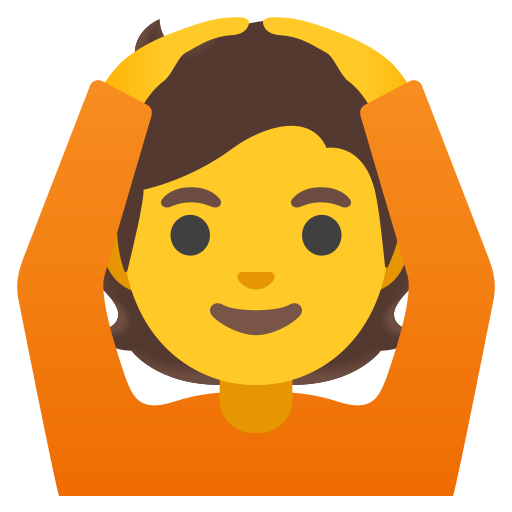
Emoji: 🙆